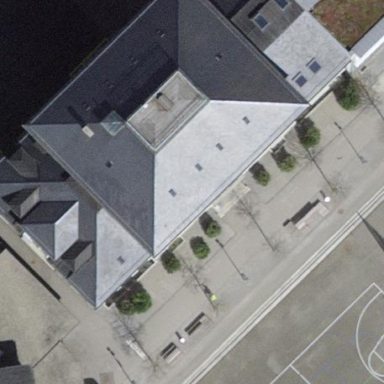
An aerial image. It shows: School building.